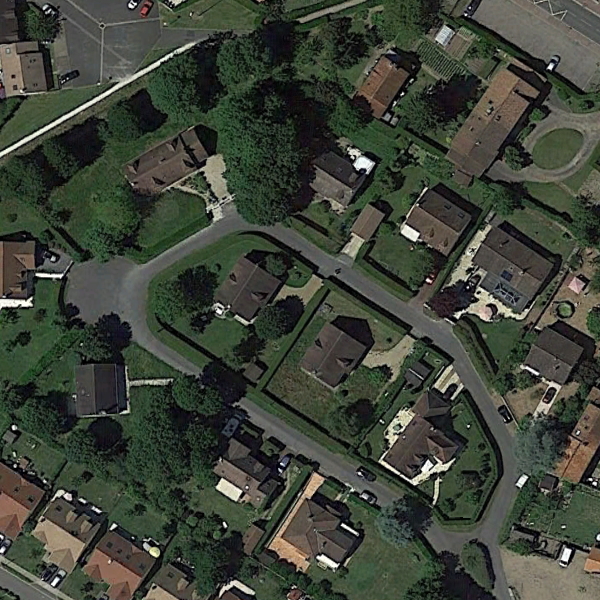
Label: MediumResidential